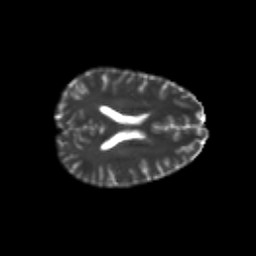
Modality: T2w
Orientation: axial
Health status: healthy
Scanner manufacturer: philips
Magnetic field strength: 3 T
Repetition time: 6.964 s
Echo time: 0.092 s